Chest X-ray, AP view. Patient: 28 years old, sex F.
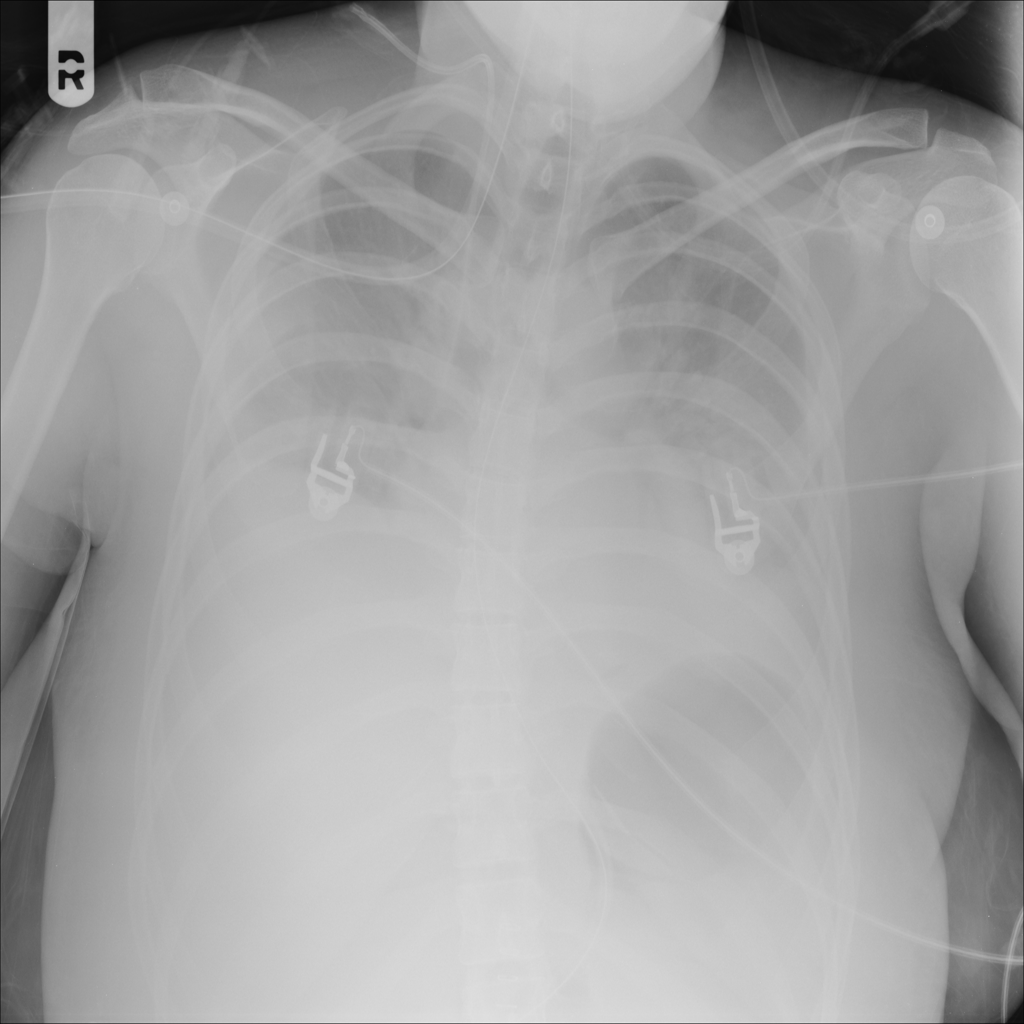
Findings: No Finding